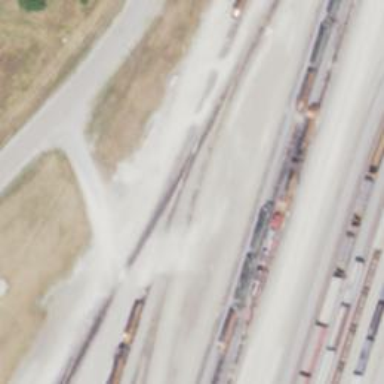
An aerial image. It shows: Railway yard.